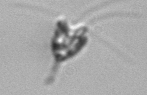
Label: Pyramimonas_longicauda